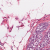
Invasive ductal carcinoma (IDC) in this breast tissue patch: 0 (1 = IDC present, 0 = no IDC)